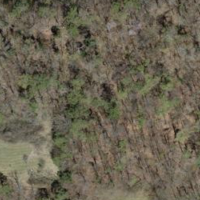
EUNIS habitat code: 41
Species observed at this site:
Chorthippus brunneus
Chorthippus biguttulus
Nemobius sylvestris